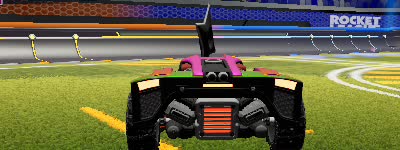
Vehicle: breakout